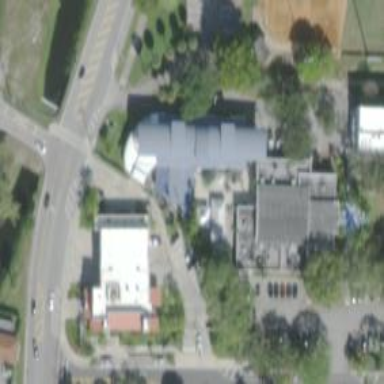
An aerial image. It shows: Arts centre.